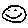
Label: smiley face